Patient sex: M
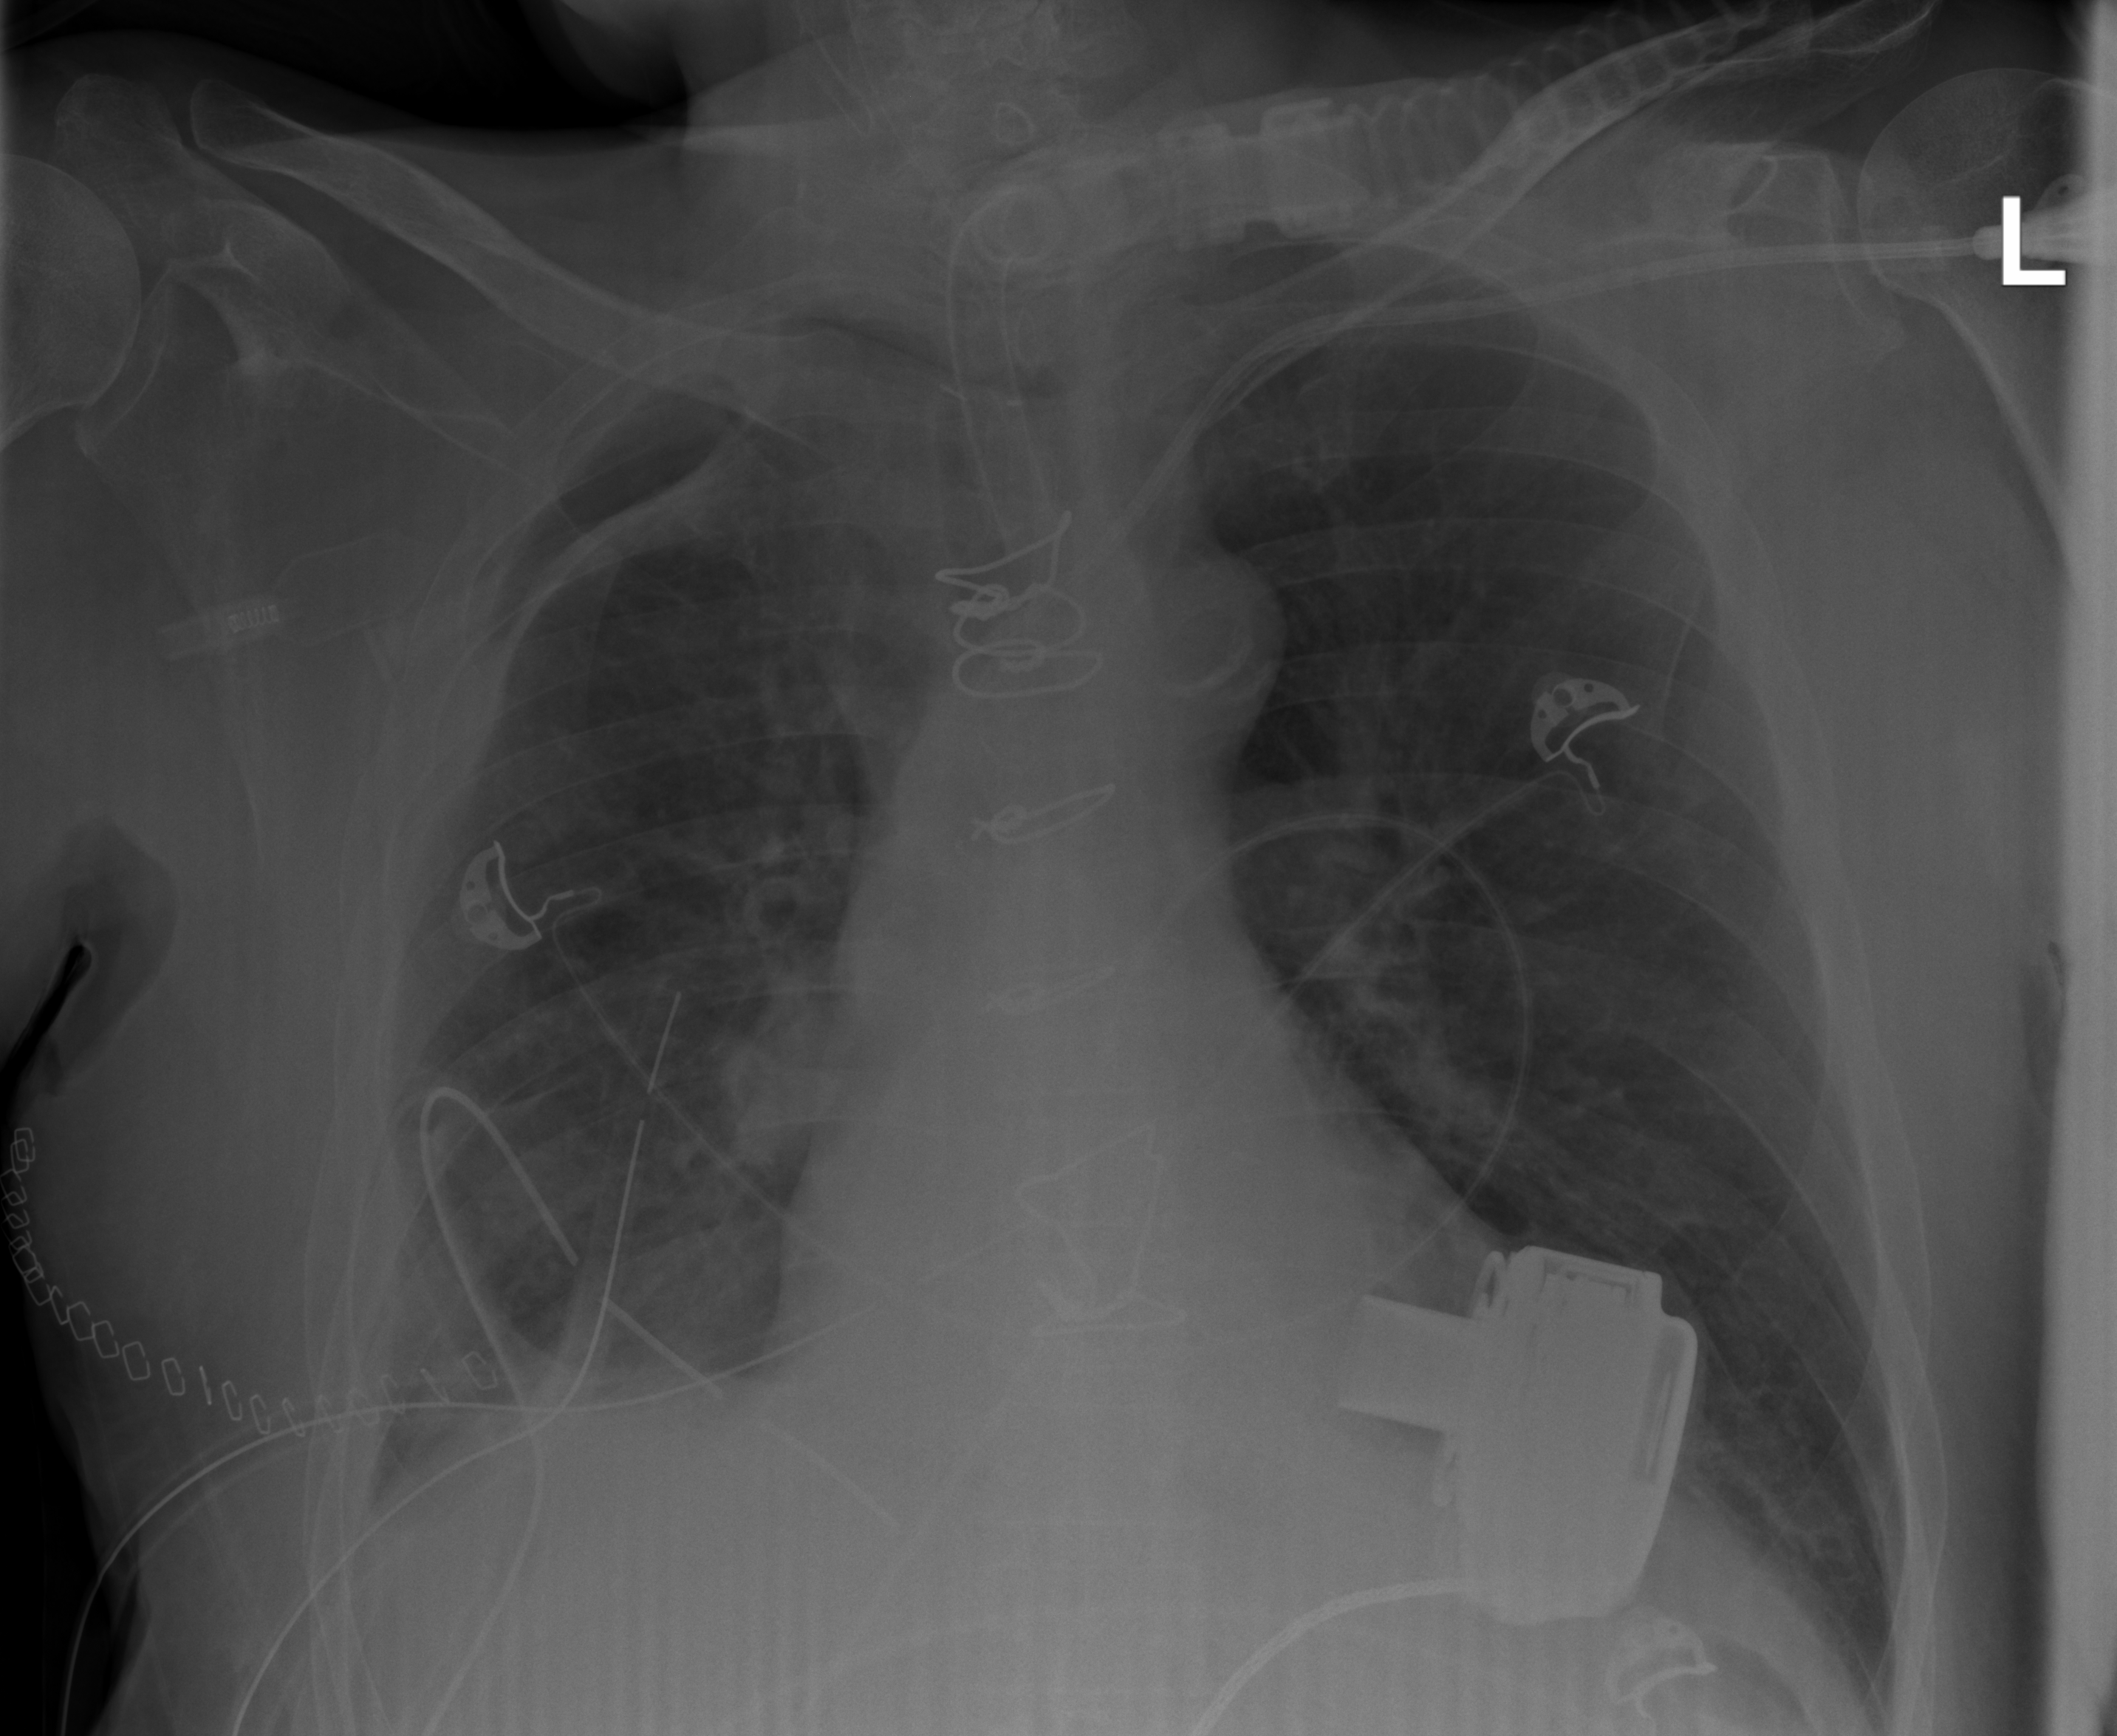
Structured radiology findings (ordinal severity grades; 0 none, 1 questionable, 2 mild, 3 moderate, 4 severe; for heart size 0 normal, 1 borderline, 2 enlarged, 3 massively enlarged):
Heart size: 0
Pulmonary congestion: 2
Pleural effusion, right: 2
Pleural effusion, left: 2
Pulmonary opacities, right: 0
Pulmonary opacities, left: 0
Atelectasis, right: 2
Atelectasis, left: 0